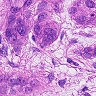
Metastatic tissue present: yes